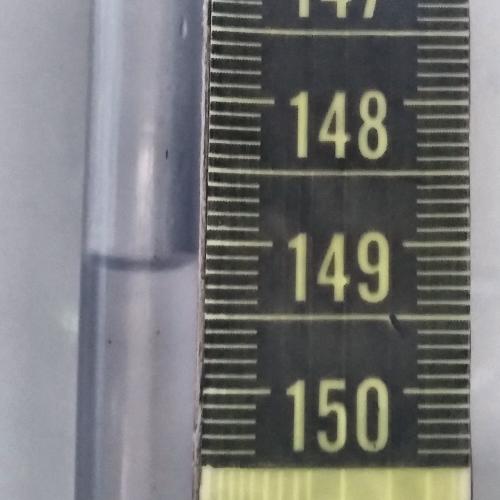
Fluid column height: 149.2 cm